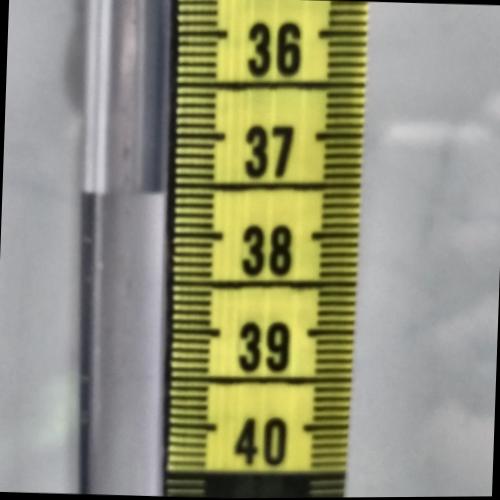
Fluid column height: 37.6 cm